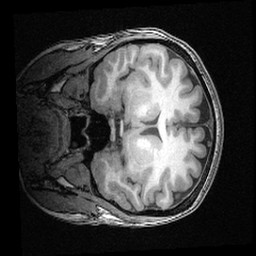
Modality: T1w
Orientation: coronal
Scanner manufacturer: ge
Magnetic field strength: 3 T
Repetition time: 0.008572 s
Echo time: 0.003384 s